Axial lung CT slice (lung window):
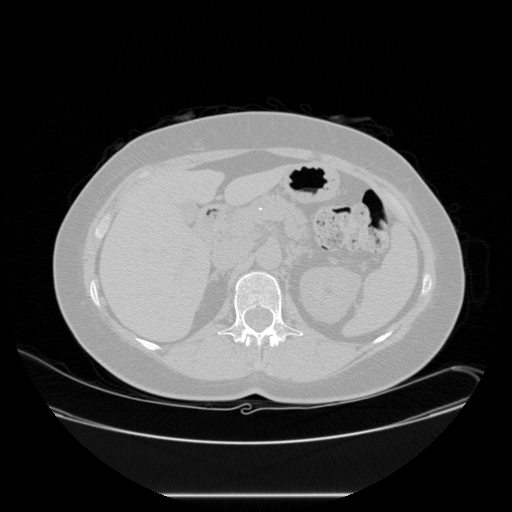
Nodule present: no